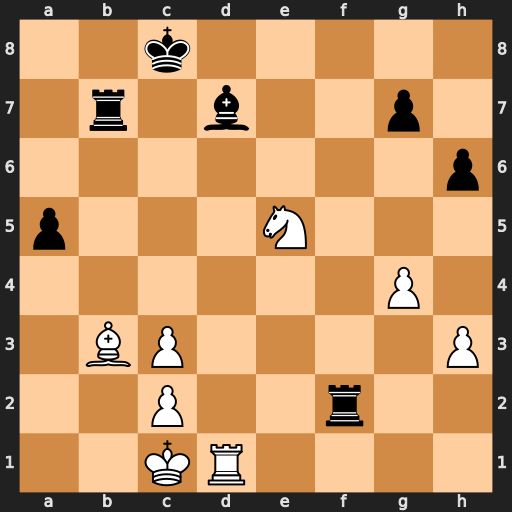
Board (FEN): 2k5/1r1b2p1/7p/p3N3/6P1/1BP4P/2P2r2/2KR4
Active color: w
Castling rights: -
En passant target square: -
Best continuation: Nxd7 Rxd7 Be6